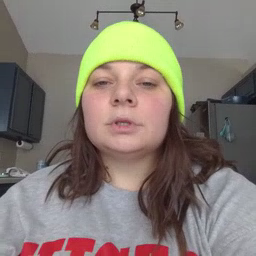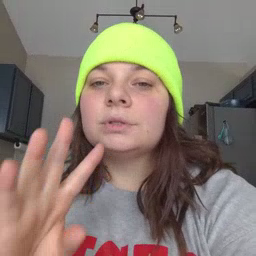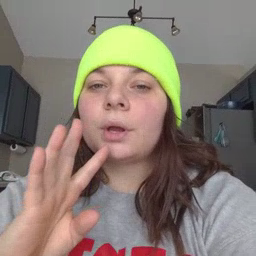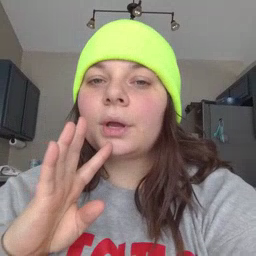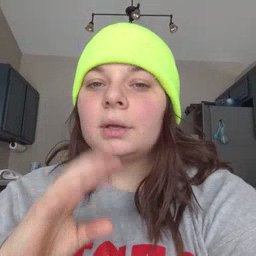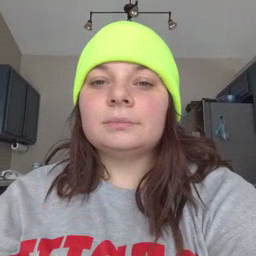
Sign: talk